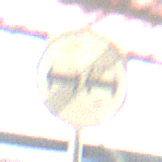
Verkehrszeichen: EndeUeberholverbot
Umgebung: Roofed, Special
Tageszeit: MorningAfternoon
Wetter: NotSpecified
Licht: Artificial
Jahreszeit: NotSpecified
Kontrast: MediumContrast